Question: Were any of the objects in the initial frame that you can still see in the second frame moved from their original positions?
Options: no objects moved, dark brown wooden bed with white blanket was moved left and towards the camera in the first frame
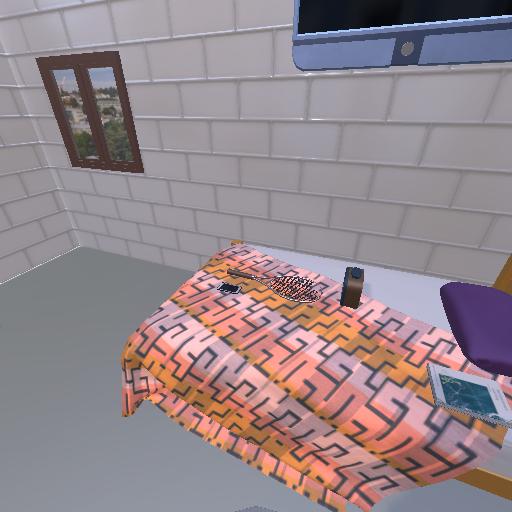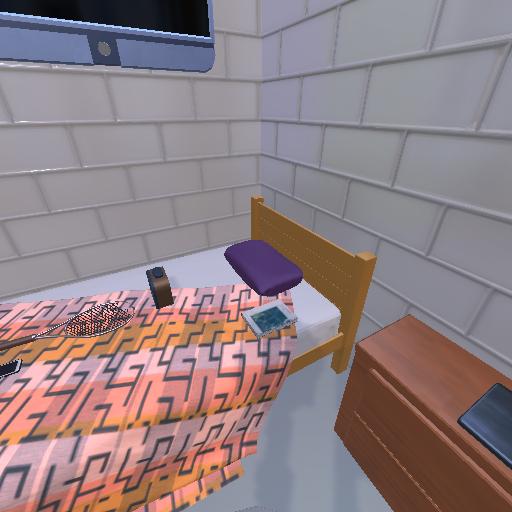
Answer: no objects moved